Question:
As seen in the picture, I practically have a div of defined width 100% but no defined height, but rather the height is defined to match the contents with a percentage of top and bottom padding.
The problem is I want to have some kind of navigation buttons on the right side, and they must be aligned perfectly in the vertical middle.
I have included a Fiddle of what I did, but it doesn't show in the middle in all cases.
What can be an optimal solution.
'''
<div class="title">Title
<ul id="bullets">
<li></li>
<li></li>
<ul>
</div>
'''
'''
.title {
width:100%;
background:#365F95;
background-size: contain;
font-size:130%;
color:#FFF;
padding:5% 0;
text-align:center;
position:relative;
}
.title ul {
position:absolute;
right: 0;
top: 0%;
}
.title ul li {
display: inline-block;
width: 10px;
height: 10px;
border-radius: 10px;
background: #FFF;
box-shadow: inset 0 1px 3px black, 0 0 1px 1px #202020;
margin: 0 2px;
}
'''
<URL>
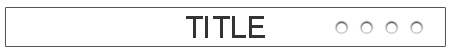
Answer: take a look at this <URL> The idea is vertically align list
'''
position: absolute;
top: 50%;
margin-top: - half-height;
'''